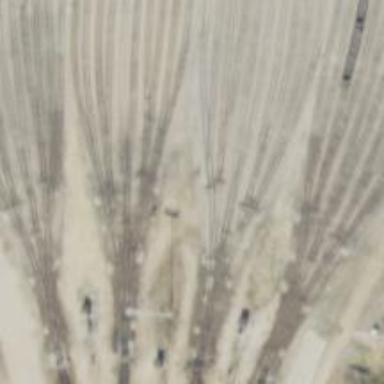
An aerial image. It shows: Abandoned railway yard is depicted.